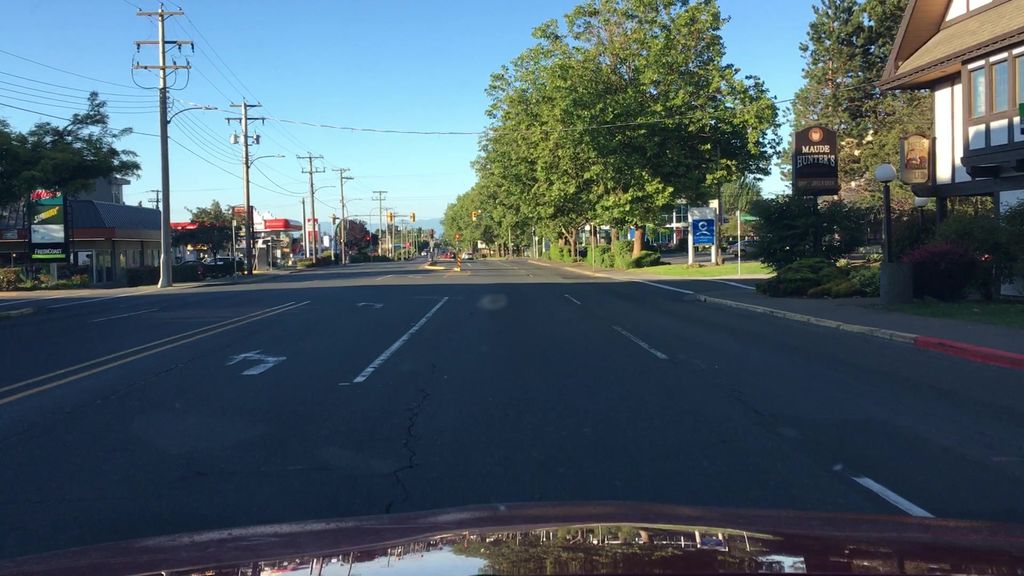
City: victoria